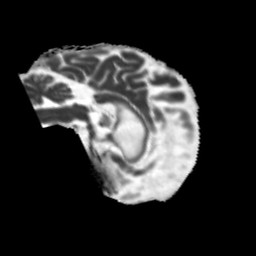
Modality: MD
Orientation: sagittal
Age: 64
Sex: male
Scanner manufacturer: siemens
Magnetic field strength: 3 T
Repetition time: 5.25 s
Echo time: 0.08 s